Question: I'm trying to make a two column '<TableLayout>' in Android with vertical and horizontal scrolling.
Like this:

This is my code:
'''
<?xml version="1.0" encoding="utf-8"?>
<TableLayout xmlns:android="http://schemas.android.com/apk/res/android"
android:layout_width="fill_parent"
android:layout_height="fill_parent" >
<TableRow
android:layout_width="fill_parent"
android:layout_height="match_parent"
android:weightSum="1.0" >
<LinearLayout
android:layout_width="match_parent"
android:layout_height=".90"
android:layout_gravity="left"
android:layout_weight=".35" >
<TextView
android:id="@+id/TextView04"
android:layout_width="match_parent"
android:layout_height="match_parent"
android:background="#b0b0b0"
android:text="column 1"
android:textColor="#000000" />
</LinearLayout>
<LinearLayout
android:layout_width="wrap_content"
android:layout_height="fill_parent"
android:layout_gravity="right"
android:layout_weight=".65" >
<TextView
android:id="@+id/TextView03"
android:layout_width="wrap_content"
android:layout_height="wrap_content"
android:layout_weight="1"
android:background="#a09f9f"
android:text="column 2"
android:textColor="#000000" />
</LinearLayout>
</TableRow>
</TableLayout>
'''
Maybe someone can help my to write all code?
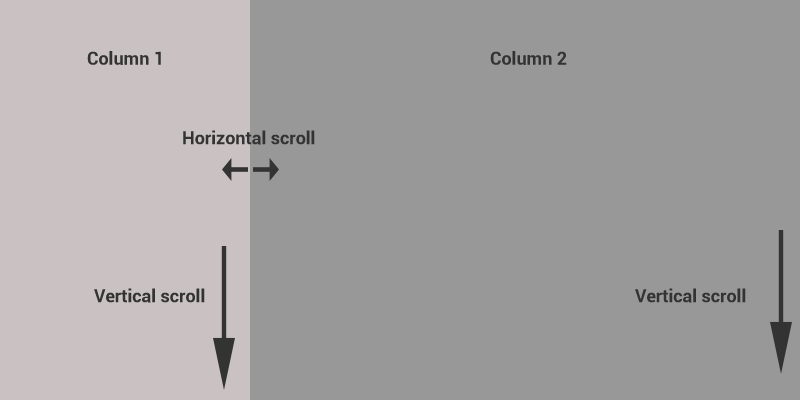
Answer: <URL>
So you need 4 scrollviews. 2 of horizontal and 2 of vertical.
'''
<LinearLayout>
<ScrollView>
<HorizontalScrollView >
Column1
</ScrollView>
</HorizontalScrollView >
<ScrollView>
<HorizontalScrollView >
Column2
</ScrollView>
</HorizontalScrollView >
</LinearLayout>
'''
and the linearlayout has to be horizontal.